Question: Hello stack overflow community,
I am working on a python script for abaqus. I have to import parts to abaqus using their path, when the part change the path must change, so I created a GUI using tkinter to put the path of the part when I have to.
Here is my problem: how to read the path (variable) from the GUI to the source code?

excuse my bad english
here is the code of the GUI
'''
import tkinter
class simpleapp_tk(tkinter.Tk):
def __init__(self,parent):
tkinter.Tk.__init__(self,parent)
self.parent = parent
self.initialize()
def initialize(self):
self.grid()
self.entryVariable1 = tkinter.StringVar()
self.entry = tkinter.Entry(self,textvariable=self.entryVariable1)
self.entry.grid(column=0,row=1,sticky='EW')
self.entry.bind("<Return>", self.OnPressEnter)
self.entryVariable1.set(u"Enter text here.")
self.entryVariable2 = tkinter.StringVar()
self.entry = tkinter.Entry(self,textvariable=self.entryVariable2)
self.entry.grid(column=0,row=2,sticky='EW')
self.entry.bind("<Return>", self.OnPressEnter)
self.entryVariable2.set(u"Enter text here.")
self.entryVariable3 = tkinter.StringVar()
self.entry = tkinter.Entry(self,textvariable=self.entryVariable3)
self.entry.grid(column=0,row=3,sticky='EW')
self.entry.bind("<Return>", self.OnPressEnter)
self.entryVariable3.set(u"Enter text here.")
self.entryVariable4 = tkinter.StringVar()
self.entry = tkinter.Entry(self,textvariable=self.entryVariable4)
self.entry.grid(column=0,row=4,sticky='EW')
self.entry.bind("<Return>", self.OnPressEnter)
self.entryVariable4.set(u"Enter text here.")
self.entryVariable5 = tkinter.StringVar()
self.entry = tkinter.Entry(self,textvariable=self.entryVariable5)
self.entry.grid(column=0,row=5,sticky='EW')
self.entry.bind("<Return>", self.OnPressEnter)
self.entryVariable5.set(u"Enter text here.")
self.entryVariable6 = tkinter.StringVar()
self.entry = tkinter.Entry(self,textvariable=self.entryVariable6)
self.entry.grid(column=0,row=6,sticky='EW')
self.entry.bind("<Return>", self.OnPressEnter)
self.entryVariable6.set(u"Enter text here.")
self.entryVariable7 = tkinter.StringVar()
self.entry = tkinter.Entry(self,textvariable=self.entryVariable7)
self.entry.grid(column=0,row=7,sticky='EW')
self.entry.bind("<Return>", self.OnPressEnter)
self.entryVariable7.set(u"Enter text here.")
self.entryVariable8 = tkinter.StringVar()
self.entry = tkinter.Entry(self,textvariable=self.entryVariable8)
self.entry.grid(column=0,row=8,sticky='EW')
self.entry.bind("<Return>", self.OnPressEnter)
self.entryVariable8.set(u"Enter text here.")
self.entryVariable9 = tkinter.StringVar()
self.entry = tkinter.Entry(self,textvariable=self.entryVariable9)
self.entry.grid(column=0,row=9,sticky='EW')
self.entry.bind("<Return>", self.OnPressEnter)
self.entryVariable9.set(u"Enter text here.")
self.entryVariable10 = tkinter.StringVar()
self.entry = tkinter.Entry(self,textvariable=self.entryVariable10)
self.entry.grid(column=0,row=10,sticky='EW')
self.entry.bind("<Return>", self.OnPressEnter)
self.entryVariable10.set(u"Enter text here.")
Label = tkinter.Label(self,text=u" chemin table de parametrage ")
Label.grid(column=2,row=1)
Label = tkinter.Label(self,text=u" chemin axe ")
Label.grid(column=2,row=2)
Label = tkinter.Label(self,text=u" chemin bague exterieure ")
Label.grid(column=2,row=3)
Label = tkinter.Label(self,text=u" chemin bague interieure ")
Label.grid(column=2,row=4)
Label = tkinter.Label(self,text=u" chemin bague ")
Label.grid(column=2,row=5)
Label = tkinter.Label(self,text=u" chemin calle ")
Label.grid(column=2,row=6)
Label = tkinter.Label(self,text=u" chemin lame M2 ")
Label.grid(column=2,row=7)
Label = tkinter.Label(self,text=u" chemin lame M1 ")
Label.grid(column=2,row=8)
Label = tkinter.Label(self,text=u" chemin Patin1 ")
Label.grid(column=2,row=9)
Label = tkinter.Label(self,text=u" chemin Patin2 ")
Label.grid(column=2,row=10)
button = tkinter.Button(self,text=u" DONE ")
button.grid(column=1,row=11)
self.labelVariable = tkinter.StringVar()
label = tkinter.Label(self,textvariable=self.labelVariable,
anchor="w",fg="white",bg="black")
label.grid(column=0,row=0,columnspan=3,sticky='EW')
self.labelVariable.set(u"hello have a nice day")
self.grid_columnconfigure(0,weight=1)
self.resizable(True,False)
self.update()
self.geometry(self.geometry())
self.entry.focus_set()
self.entry.selection_range(0, tkinter.END)
def OnButtonClick(self):
self.labelVariable.set( self.entryVariable.get()+" (You clicked the button)" )
self.entry.focus_set()
self.entry.selection_range(0, tkinter.END)
def OnPressEnter(self,event):
self.labelVariable.set( self.entryVariable.get()+" (You pressed ENTER)" )
self.entry.focus_set()
self.entry.selection_range(0, tkinter.END)
if __name__ == "__main__":
app = simpleapp_tk(None)
app.title('GUI for script abaqus')
app.mainloop()
'''
and here is where I want to make change in my source code
'''
part1Directory='C:/Users/khalil/Desktop/PFE/pieces/axe.stp'
part2Directory='C:/Users/khalil/Desktop/PFE/pieces/bague exterieur.stp'
part3Directory='C:/Users/khalil/Desktop/PFE/pieces/bague interieure.stp'
part4Directory='C:/Users/khalil/Desktop/PFE/pieces/bague.stp'
part5Directory='C:/Users/khalil/Desktop/PFE/pieces/calle.stp'
part6Directory='C:/Users/khalil/Desktop/PFE/pieces/lame inf.stp'
part7Directory='C:/Users/khalil/Desktop/PFE/pieces/lame sup.stp'
part8Directory='C:/Users/khalil/Desktop/PFE/pieces/patin 2.stp'
part9Directory='C:/Users/khalil/Desktop/PFE/pieces/patin.stp'
'''
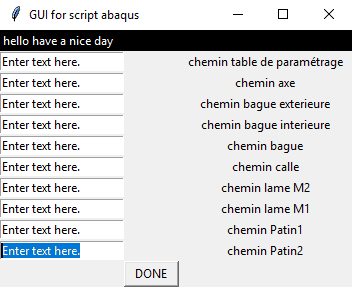
Answer: A simplified and stripped-down version of the code you posted. This is not a complete solution, but should give you an idea of how it is done.
'''
from functools import partial
import tkinter
class simpleapp_tk():
def __init__(self,parent):
self.parent = parent
self.initialize()
def initialize(self):
## self.grid()
self.entry_variables=[]
for ctr in range(9):
entryVariable = tkinter.StringVar()
## don't have to keep 10 instances of Entry class crap
## because you are using a StringVar()
entry=tkinter.Entry(textvariable=entryVariable, width=75)
entry.grid(column=0,row=ctr+1,sticky='EW')
entry.bind("<Return>", partial(self.OnPressEnter, ctr))
entryVariable.set(u"Enter text here.")
self.entry_variables.append(entryVariable)
tkinter.Button(text=u" DONE ", bg="lightblue",
command=self.parent.quit).grid(column=0,row=11)
"""
self.entryVariable2 = tkinter.StringVar()
self.entry = tkinter.Entry(self,textvariable=self.entryVariable2)
self.entry.grid(column=0,row=2,sticky='EW')
self.entry.bind("<Return>", self.OnPressEnter)
self.entryVariable2.set(u"Enter text here.")
self.entryVariable3 = tkinter.StringVar()
self.entry = tkinter.Entry(self,textvariable=self.entryVariable3)
self.entry.grid(column=0,row=3,sticky='EW')
self.entry.bind("<Return>", self.OnPressEnter)
self.entryVariable3.set(u"Enter text here.")
self.entryVariable4 = tkinter.StringVar()
self.entry = tkinter.Entry(self,textvariable=self.entryVariable4)
self.entry.grid(column=0,row=4,sticky='EW')
self.entry.bind("<Return>", self.OnPressEnter)
self.entryVariable4.set(u"Enter text here.")
self.entryVariable5 = tkinter.StringVar()
self.entry = tkinter.Entry(self,textvariable=self.entryVariable5)
self.entry.grid(column=0,row=5,sticky='EW')
self.entry.bind("<Return>", self.OnPressEnter)
self.entryVariable5.set(u"Enter text here.")
self.entryVariable6 = tkinter.StringVar()
self.entry = tkinter.Entry(self,textvariable=self.entryVariable6)
self.entry.grid(column=0,row=6,sticky='EW')
self.entry.bind("<Return>", self.OnPressEnter)
self.entryVariable6.set(u"Enter text here.")
self.entryVariable7 = tkinter.StringVar()
self.entry = tkinter.Entry(self,textvariable=self.entryVariable7)
self.entry.grid(column=0,row=7,sticky='EW')
self.entry.bind("<Return>", self.OnPressEnter)
self.entryVariable7.set(u"Enter text here.")
self.entryVariable8 = tkinter.StringVar()
self.entry = tkinter.Entry(self,textvariable=self.entryVariable8)
self.entry.grid(column=0,row=8,sticky='EW')
self.entry.bind("<Return>", self.OnPressEnter)
self.entryVariable8.set(u"Enter text here.")
self.entryVariable9 = tkinter.StringVar()
self.entry = tkinter.Entry(self,textvariable=self.entryVariable9)
self.entry.grid(column=0,row=9,sticky='EW')
self.entry.bind("<Return>", self.OnPressEnter)
self.entryVariable9.set(u"Enter text here.")
self.entryVariable10 = tkinter.StringVar()
self.entry = tkinter.Entry(self,textvariable=self.entryVariable10)
self.entry.grid(column=0,row=10,sticky='EW')
self.entry.bind("<Return>", self.OnPressEnter)
self.entryVariable10.set(u"Enter text here.")
Label = tkinter.Label(self,text=u" chemin table de parametrage ")
Label.grid(column=2,row=1)
Label = tkinter.Label(self,text=u" chemin axe ")
Label.grid(column=2,row=2)
Label = tkinter.Label(self,text=u" chemin bague exterieure ")
Label.grid(column=2,row=3)
Label = tkinter.Label(self,text=u" chemin bague interieure ")
Label.grid(column=2,row=4)
Label = tkinter.Label(self,text=u" chemin bague ")
Label.grid(column=2,row=5)
Label = tkinter.Label(self,text=u" chemin calle ")
Label.grid(column=2,row=6)
Label = tkinter.Label(self,text=u" chemin lame M2 ")
Label.grid(column=2,row=7)
Label = tkinter.Label(self,text=u" chemin lame M1 ")
Label.grid(column=2,row=8)
Label = tkinter.Label(self,text=u" chemin Patin1 ")
Label.grid(column=2,row=9)
Label = tkinter.Label(self,text=u" chemin Patin2 ")
Label.grid(column=2,row=10)
self.labelVariable = tkinter.StringVar()
label = tkinter.Label(self,textvariable=self.labelVariable,
anchor="w",fg="white",bg="black")
label.grid(column=0,row=0,columnspan=3,sticky='EW')
self.labelVariable.set(u"hello have a nice day")
self.grid_columnconfigure(0,weight=1)
self.resizable(True,False)
self.update()
self.geometry(self.geometry())
self.entry.focus_set()
self.entry.selection_range(0, tkinter.END)
def OnButtonClick(self):
self.labelVariable.set( self.entryVariable.get()+" (You clicked the button)" )
self.entry.focus_set()
self.entry.selection_range(0, tkinter.END)
"""
def OnPressEnter(self, list_location, event=None):
dirs_list=['C:/Users/khalil/Desktop/PFE/pieces/axe.stp',
'C:/Users/khalil/Desktop/PFE/pieces/bague exterieur.stp',
'C:/Users/khalil/Desktop/PFE/pieces/bague interieure.stp',
'C:/Users/khalil/Desktop/PFE/pieces/bague.stp',
'C:/Users/khalil/Desktop/PFE/pieces/calle.stp',
'C:/Users/khalil/Desktop/PFE/pieces/lame inf.stp',
'C:/Users/khalil/Desktop/PFE/pieces/lame sup.stp',
'C:/Users/khalil/Desktop/PFE/pieces/patin 2.stp',
'C:/Users/khalil/Desktop/PFE/pieces/patin.stp']
text_entered=self.entry_variables[list_location].get()
self.entry_variables[list_location].set("%s-->%s" % (
text_entered, dirs_list[list_location]))
## self.labelVariable.set( self.entryVariable.get()+" (You pressed ENTER)" )
## self.entry.focus_set()
## self.entry.selection_range(0, tkinter.END)
if __name__ == "__main__":
top=tkinter.Tk()
app = simpleapp_tk(top)
top.mainloop()
'''